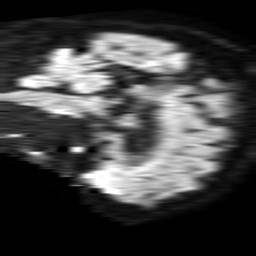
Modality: TRACE
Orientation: sagittal
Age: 42
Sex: male
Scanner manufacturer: philips
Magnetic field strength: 1.5 T
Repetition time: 4.6 s
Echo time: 0.08631 s